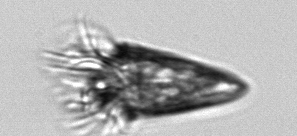
Label: Strombidium_tintinnodes